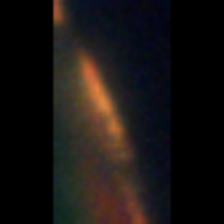
Taxon: Pennate
Group: Diatoms